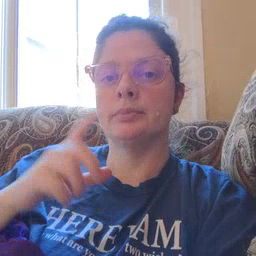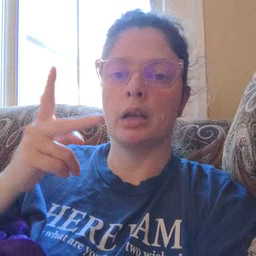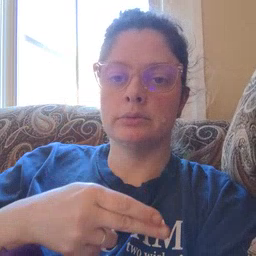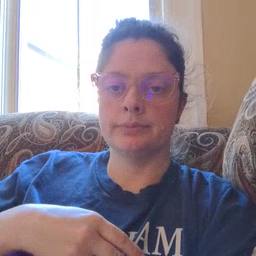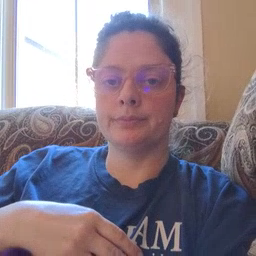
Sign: cut